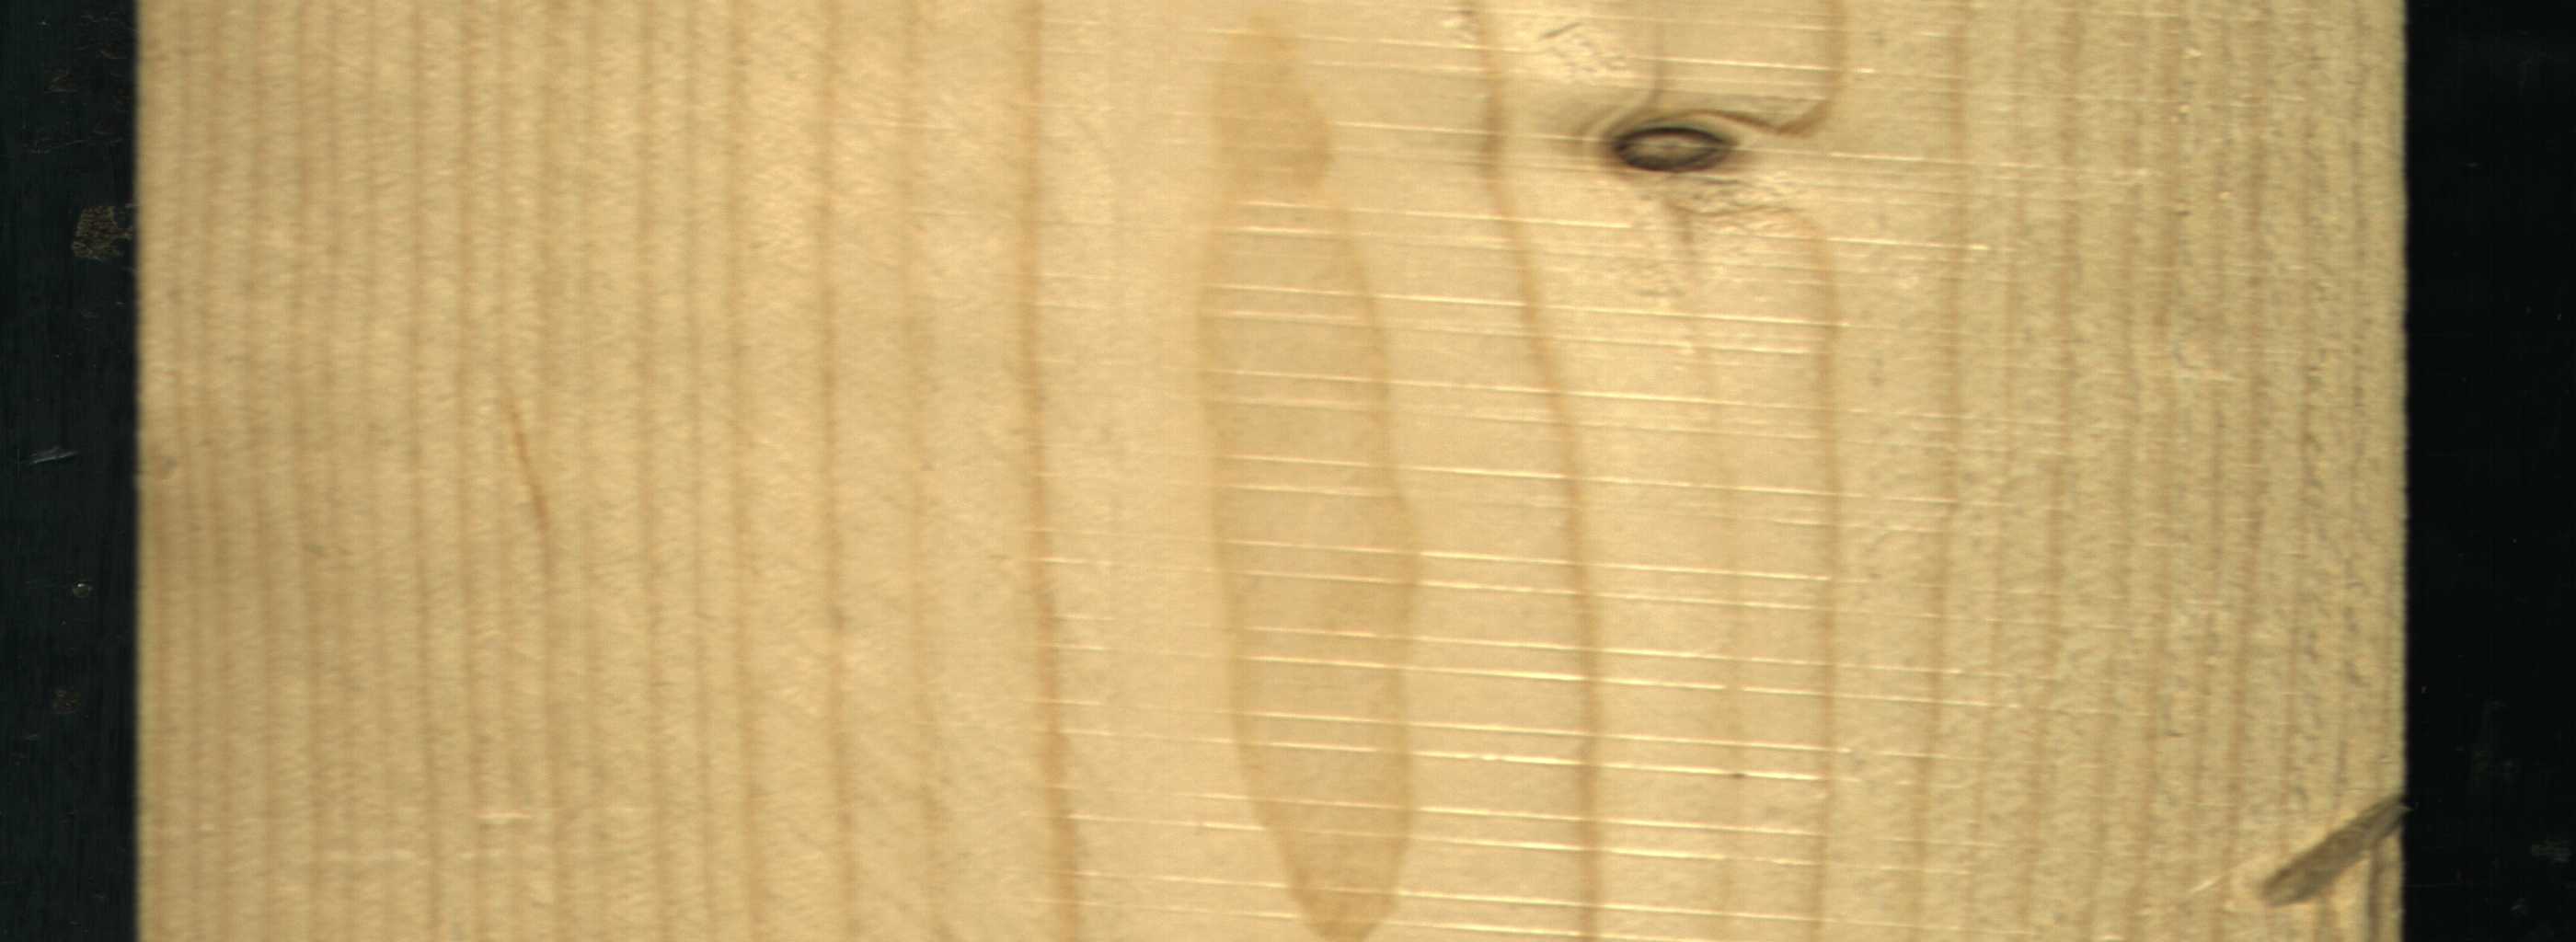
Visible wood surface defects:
Dead_Knot